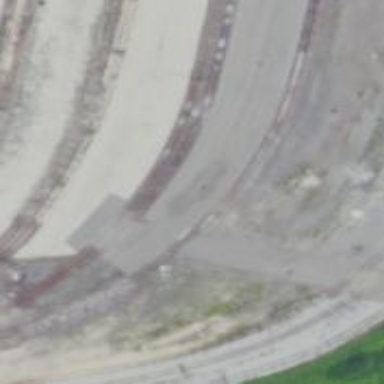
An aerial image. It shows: Railway yard in service.